Field crop: maize
Growth stage: 2
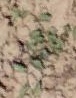
Species: convolvulus